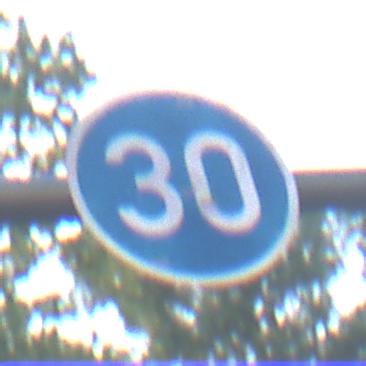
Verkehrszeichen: VorgeschriebeneMindestgeschwindigkeit
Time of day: SunriseSunset
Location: Outdoor (Urban)
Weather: Clear
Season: NotSpecified
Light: Natural